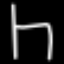
Label: chair